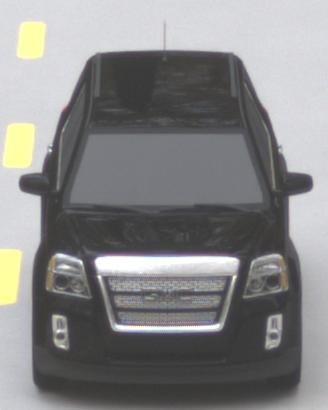
Make: GMC
Model: Terrain
Detailed model: Gen. 1
Model produced from: 2009
Model produced until: 2017
Doors: 5
Color: black
Road condition: dry road
Daytime: morning or afternoon
Contrast: low contrast